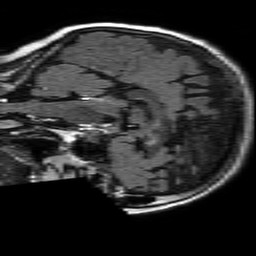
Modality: FLAIR
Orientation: sagittal
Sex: female
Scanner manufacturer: philips
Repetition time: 11 s
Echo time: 0.125 s